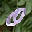
Label: 0